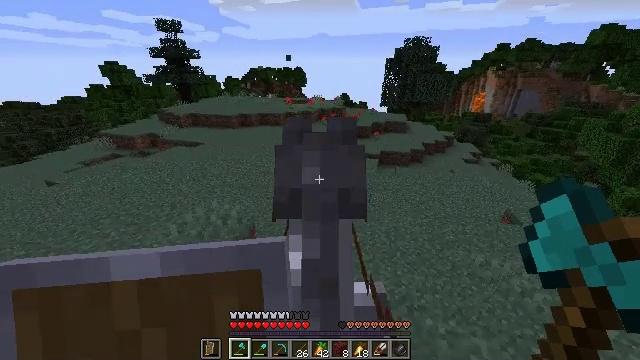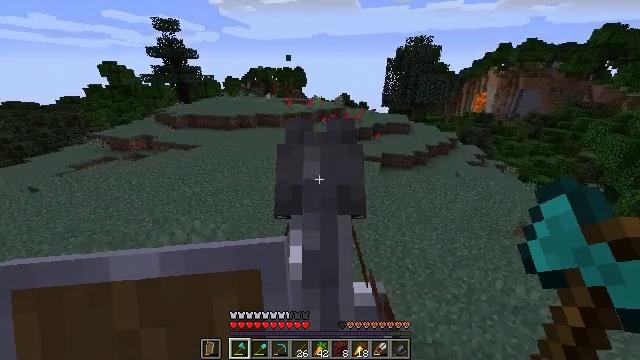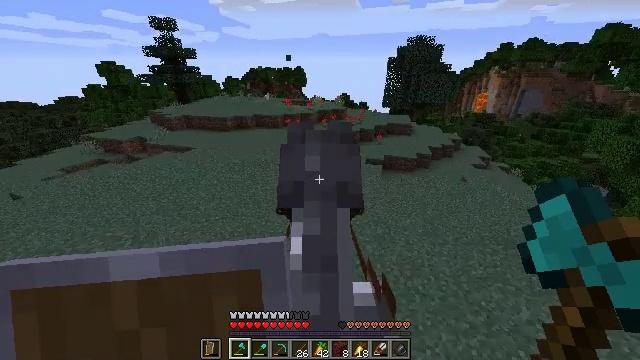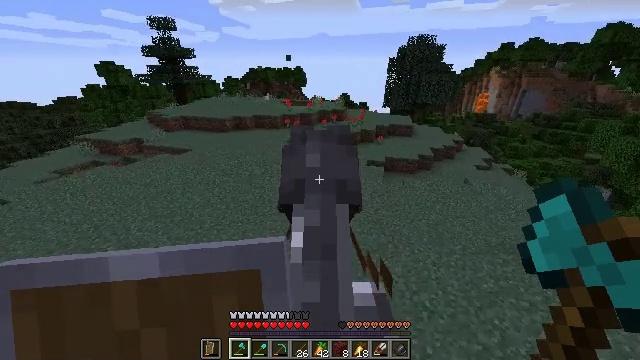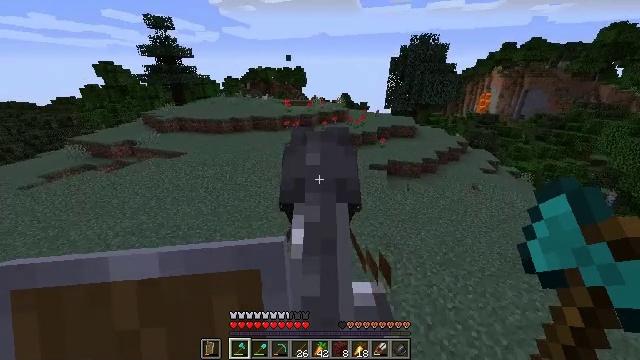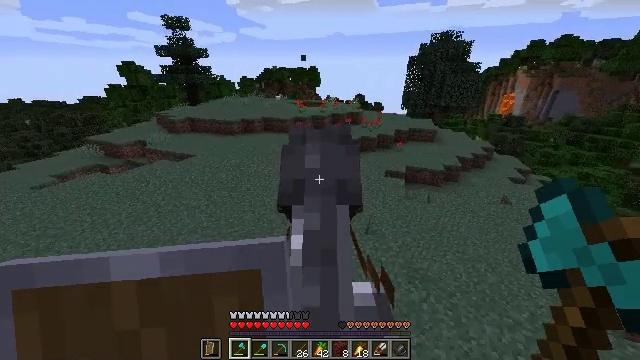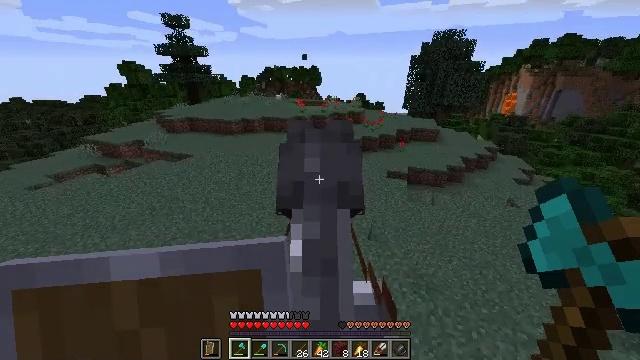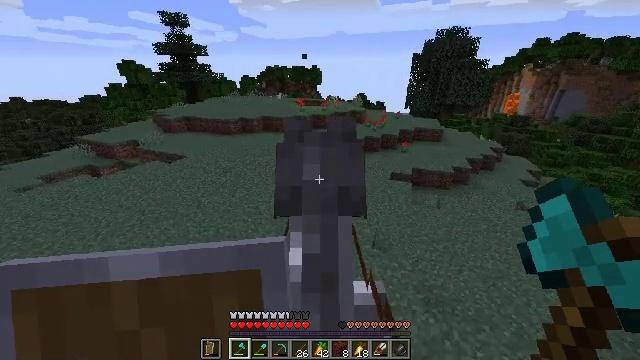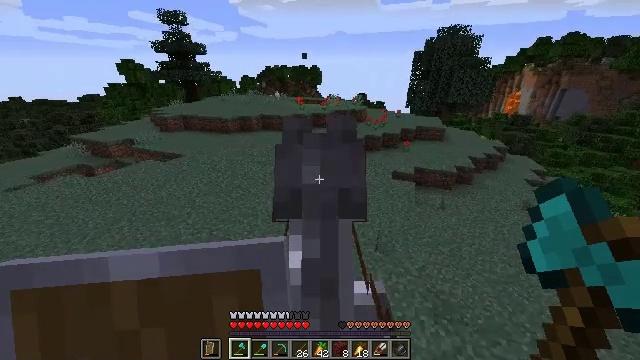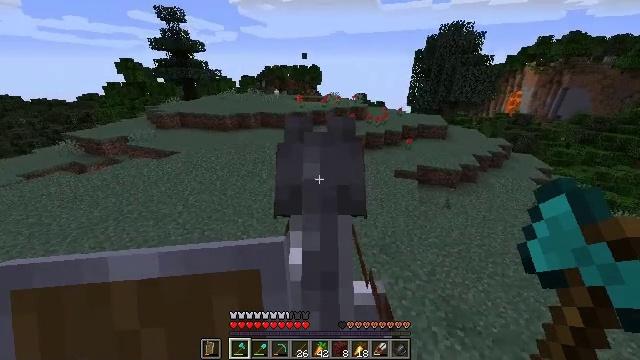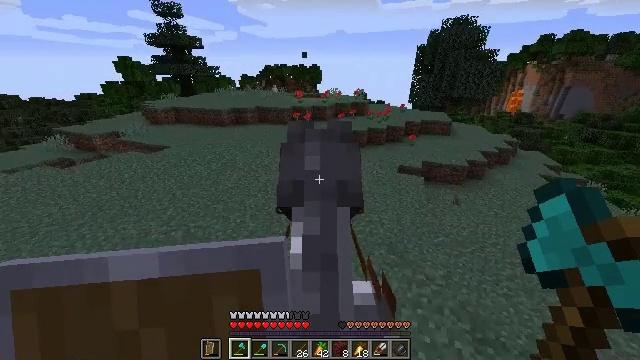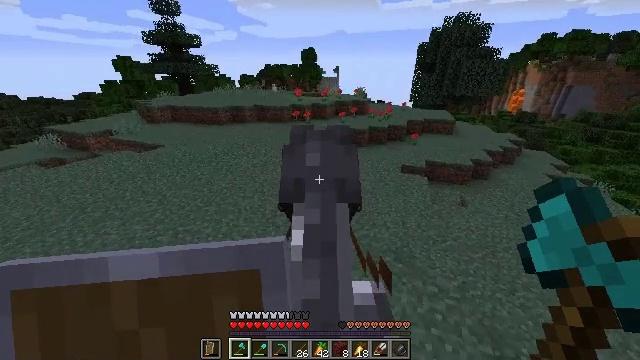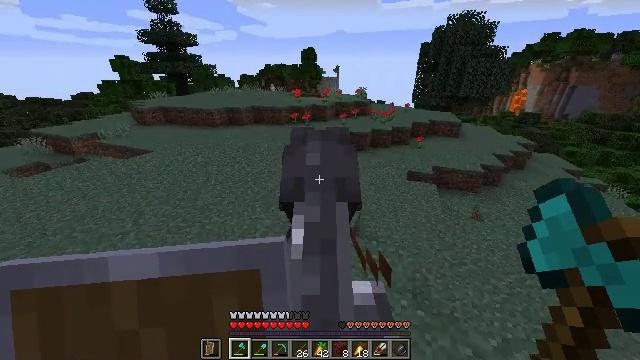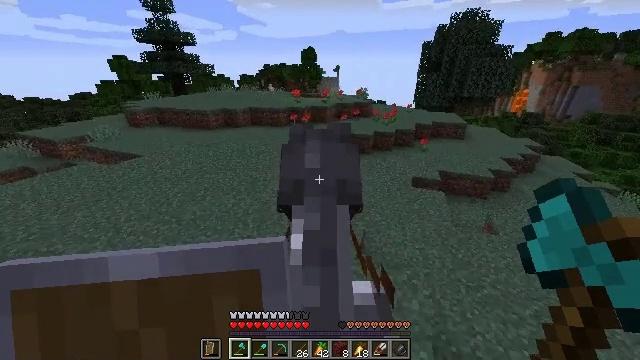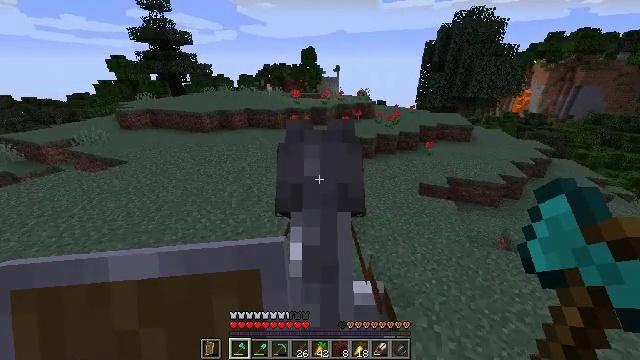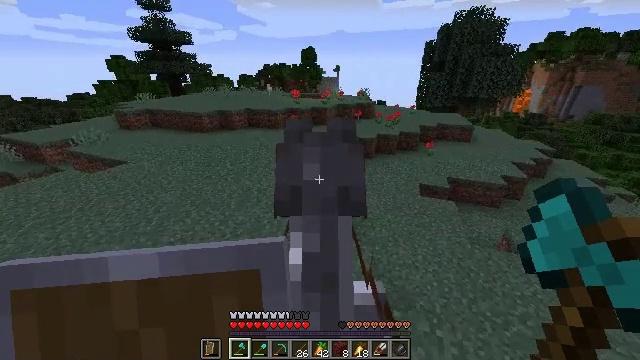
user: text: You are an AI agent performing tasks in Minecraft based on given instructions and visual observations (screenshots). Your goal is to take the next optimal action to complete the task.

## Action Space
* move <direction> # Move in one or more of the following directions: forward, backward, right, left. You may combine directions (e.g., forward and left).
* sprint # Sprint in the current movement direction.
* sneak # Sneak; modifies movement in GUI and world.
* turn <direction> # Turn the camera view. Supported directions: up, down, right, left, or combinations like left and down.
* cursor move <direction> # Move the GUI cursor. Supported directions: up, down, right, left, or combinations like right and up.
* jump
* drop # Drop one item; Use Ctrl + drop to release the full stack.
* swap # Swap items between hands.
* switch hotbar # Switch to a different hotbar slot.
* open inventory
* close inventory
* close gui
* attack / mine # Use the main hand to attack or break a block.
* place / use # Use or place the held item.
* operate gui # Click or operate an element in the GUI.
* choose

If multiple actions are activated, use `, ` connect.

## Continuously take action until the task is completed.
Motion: motion action
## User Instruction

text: Attack the ground to gather sand.
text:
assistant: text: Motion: move forward, sprint
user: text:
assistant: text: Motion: move forward, sprint
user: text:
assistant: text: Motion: move forward, sprint
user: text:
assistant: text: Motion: move forward, sprint
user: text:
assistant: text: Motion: move forward, sprint, turn left
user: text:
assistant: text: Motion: move forward, sprint
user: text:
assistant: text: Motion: move forward, sprint
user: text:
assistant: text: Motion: move forward, sprint
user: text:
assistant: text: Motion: move forward, sprint
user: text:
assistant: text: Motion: move forward, sprint
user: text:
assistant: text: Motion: move forward, sprint
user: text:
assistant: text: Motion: move forward, sprint
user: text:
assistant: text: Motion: move forward, sprint
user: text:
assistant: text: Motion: move forward, sprint
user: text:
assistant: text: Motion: move forward, sprint
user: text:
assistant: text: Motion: move forward, sprint
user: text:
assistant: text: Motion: move forward, sprint
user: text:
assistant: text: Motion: move forward, sprint
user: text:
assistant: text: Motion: move forward, sprint
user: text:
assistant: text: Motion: move forward, sprint
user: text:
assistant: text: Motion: move forward, sprint
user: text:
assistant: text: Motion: move forward, sprint, turn left and up
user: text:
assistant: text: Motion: move forward, sprint, turn left and up
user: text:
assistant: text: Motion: move forward, sprint
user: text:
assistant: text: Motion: move forward, sprint
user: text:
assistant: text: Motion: move forward, sprint
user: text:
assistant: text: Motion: move forward, sprint, turn left and up
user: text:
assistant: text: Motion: move forward, sprint, turn left and up
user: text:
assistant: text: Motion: move forward and move right, sprint, turn left and up
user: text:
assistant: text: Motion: move forward and move right, sprint, turn left and up